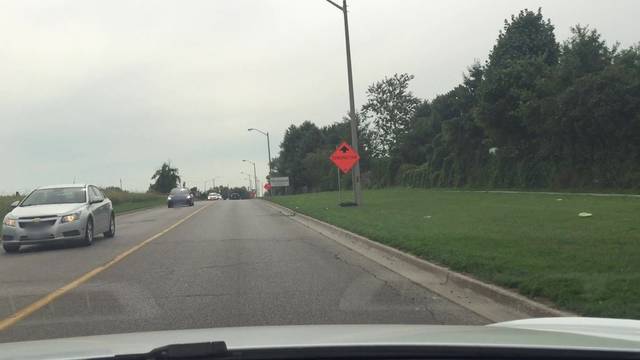
Region: Canada
Coordinates: 43.892, -78.803